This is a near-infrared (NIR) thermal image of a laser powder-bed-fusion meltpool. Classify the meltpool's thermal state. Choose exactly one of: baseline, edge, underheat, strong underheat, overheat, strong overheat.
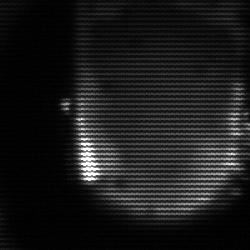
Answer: baseline